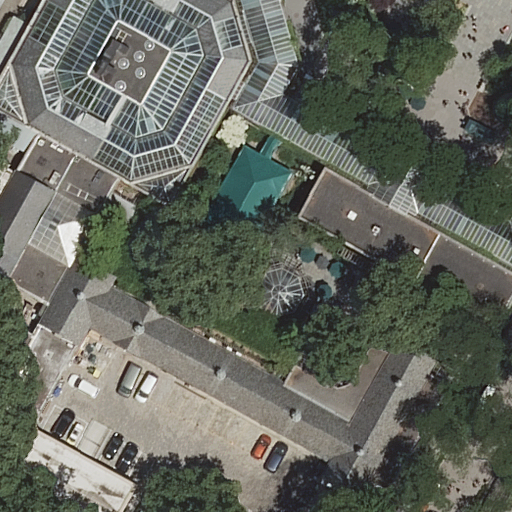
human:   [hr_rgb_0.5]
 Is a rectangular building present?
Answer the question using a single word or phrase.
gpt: no

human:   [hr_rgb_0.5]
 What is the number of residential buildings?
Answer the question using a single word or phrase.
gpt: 0

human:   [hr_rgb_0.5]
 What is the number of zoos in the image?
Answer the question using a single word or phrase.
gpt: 1

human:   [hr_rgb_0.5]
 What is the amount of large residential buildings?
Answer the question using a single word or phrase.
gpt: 0

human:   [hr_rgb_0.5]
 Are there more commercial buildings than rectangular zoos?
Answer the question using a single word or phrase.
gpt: no

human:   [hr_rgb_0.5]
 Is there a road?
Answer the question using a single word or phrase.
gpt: yes

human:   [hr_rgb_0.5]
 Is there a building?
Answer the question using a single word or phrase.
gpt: yes

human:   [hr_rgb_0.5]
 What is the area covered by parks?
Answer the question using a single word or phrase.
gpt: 10625m2

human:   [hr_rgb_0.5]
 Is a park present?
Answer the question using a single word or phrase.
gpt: yes

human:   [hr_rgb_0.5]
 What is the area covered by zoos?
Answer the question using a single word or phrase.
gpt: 10159m2

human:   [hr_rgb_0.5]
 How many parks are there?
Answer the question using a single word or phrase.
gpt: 1

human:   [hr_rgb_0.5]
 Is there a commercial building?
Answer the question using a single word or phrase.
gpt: no

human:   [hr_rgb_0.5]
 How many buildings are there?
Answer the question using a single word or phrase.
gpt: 1

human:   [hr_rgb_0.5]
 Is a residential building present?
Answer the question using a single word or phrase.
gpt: no

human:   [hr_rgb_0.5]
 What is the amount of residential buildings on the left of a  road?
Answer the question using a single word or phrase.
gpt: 0

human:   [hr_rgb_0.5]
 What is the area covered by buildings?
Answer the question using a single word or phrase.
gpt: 2069m2

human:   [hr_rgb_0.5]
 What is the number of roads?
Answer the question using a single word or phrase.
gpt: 6

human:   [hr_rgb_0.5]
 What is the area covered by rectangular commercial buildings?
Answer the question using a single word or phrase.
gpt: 0m2

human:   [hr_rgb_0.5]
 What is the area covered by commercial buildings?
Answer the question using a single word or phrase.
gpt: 0m2

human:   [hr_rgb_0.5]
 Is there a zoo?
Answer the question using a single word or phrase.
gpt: yes

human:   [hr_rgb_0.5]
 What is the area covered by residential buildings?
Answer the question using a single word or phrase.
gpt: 0m2

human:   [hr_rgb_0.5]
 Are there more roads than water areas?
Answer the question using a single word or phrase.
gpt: yes

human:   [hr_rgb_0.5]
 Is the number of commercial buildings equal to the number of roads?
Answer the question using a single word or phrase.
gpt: no

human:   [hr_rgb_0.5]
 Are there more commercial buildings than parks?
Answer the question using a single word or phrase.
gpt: no

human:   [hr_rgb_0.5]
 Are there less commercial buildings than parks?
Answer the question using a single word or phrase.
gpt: yes

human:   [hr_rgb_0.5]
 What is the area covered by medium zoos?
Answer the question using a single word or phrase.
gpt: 0m2

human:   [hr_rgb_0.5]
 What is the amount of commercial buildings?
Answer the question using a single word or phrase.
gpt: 0

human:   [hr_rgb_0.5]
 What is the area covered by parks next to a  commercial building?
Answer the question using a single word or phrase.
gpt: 0m2

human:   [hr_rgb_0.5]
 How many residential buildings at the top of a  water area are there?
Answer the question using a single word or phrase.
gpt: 0

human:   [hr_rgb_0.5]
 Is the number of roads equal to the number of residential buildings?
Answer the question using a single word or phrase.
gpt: no

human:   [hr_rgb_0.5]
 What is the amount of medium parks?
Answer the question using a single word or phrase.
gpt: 0

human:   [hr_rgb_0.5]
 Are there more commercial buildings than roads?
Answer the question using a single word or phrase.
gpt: no

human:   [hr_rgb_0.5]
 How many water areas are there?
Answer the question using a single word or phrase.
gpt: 0

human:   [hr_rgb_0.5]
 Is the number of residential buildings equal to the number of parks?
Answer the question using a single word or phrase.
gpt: no

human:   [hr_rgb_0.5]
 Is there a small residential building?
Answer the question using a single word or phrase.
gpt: no

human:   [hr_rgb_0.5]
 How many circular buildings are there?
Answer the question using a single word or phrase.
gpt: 0

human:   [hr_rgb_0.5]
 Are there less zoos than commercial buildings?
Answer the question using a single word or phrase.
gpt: no

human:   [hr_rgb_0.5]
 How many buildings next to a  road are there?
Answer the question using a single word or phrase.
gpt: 1

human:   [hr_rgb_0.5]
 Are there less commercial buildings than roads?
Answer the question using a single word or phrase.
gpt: yes

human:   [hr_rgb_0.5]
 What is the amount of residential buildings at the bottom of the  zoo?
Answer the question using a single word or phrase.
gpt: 0

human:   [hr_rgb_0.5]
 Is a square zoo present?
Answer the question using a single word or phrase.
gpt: no

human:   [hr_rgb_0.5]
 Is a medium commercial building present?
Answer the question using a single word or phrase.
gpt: no

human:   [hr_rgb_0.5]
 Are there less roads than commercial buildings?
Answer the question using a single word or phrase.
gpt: no

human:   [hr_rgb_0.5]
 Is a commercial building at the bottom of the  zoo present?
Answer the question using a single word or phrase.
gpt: no

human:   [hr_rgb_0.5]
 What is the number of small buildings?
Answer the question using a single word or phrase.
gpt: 0

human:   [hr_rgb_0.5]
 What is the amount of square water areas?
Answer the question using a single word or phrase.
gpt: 0

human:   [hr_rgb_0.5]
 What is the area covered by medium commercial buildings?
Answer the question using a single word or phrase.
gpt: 0m2

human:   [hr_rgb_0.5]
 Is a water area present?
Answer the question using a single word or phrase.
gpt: no

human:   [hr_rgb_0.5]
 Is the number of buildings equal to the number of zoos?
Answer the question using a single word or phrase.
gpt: yes

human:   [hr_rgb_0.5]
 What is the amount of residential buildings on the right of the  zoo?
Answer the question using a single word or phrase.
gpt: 0

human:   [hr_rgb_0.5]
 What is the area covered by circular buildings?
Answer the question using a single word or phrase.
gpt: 0m2

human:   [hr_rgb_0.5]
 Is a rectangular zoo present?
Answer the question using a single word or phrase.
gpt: yes

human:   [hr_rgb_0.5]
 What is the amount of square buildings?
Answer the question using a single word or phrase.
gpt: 0

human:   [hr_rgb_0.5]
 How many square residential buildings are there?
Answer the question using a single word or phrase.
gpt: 0

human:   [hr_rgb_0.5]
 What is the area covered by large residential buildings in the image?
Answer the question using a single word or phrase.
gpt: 0m2

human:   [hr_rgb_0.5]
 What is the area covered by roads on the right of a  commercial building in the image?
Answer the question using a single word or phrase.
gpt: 0m2

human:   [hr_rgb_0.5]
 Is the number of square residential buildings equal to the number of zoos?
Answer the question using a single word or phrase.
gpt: no

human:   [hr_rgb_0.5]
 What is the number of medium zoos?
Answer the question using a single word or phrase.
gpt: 0

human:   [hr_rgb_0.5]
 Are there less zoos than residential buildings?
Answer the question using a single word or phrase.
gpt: no

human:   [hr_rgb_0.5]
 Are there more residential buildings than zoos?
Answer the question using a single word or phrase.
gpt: no

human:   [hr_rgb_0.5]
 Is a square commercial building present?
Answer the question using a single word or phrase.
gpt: no

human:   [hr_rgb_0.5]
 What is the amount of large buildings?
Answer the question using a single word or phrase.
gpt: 1

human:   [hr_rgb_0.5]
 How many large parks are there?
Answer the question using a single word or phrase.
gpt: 1

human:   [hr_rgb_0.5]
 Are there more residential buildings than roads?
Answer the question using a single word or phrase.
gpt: no